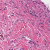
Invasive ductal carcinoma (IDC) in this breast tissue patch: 0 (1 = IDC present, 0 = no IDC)